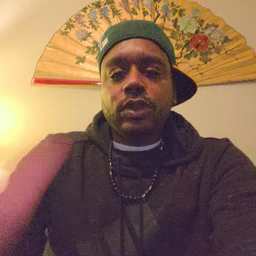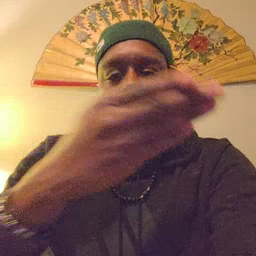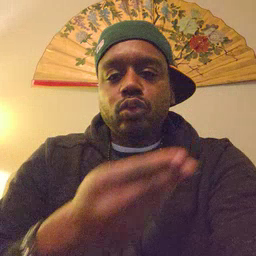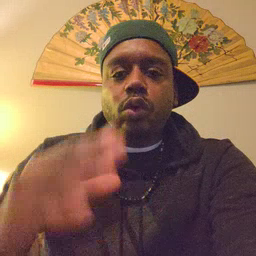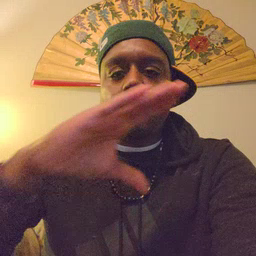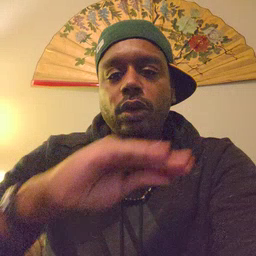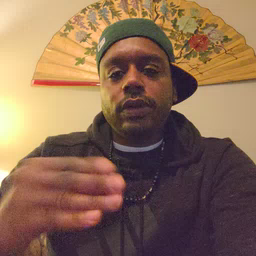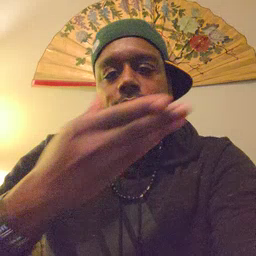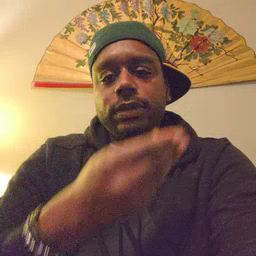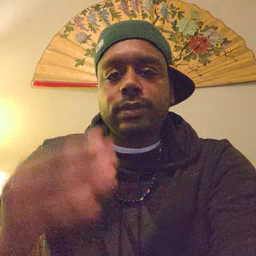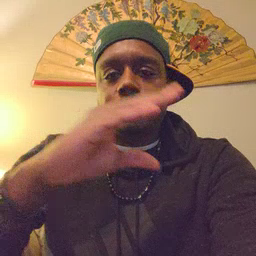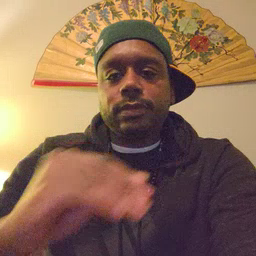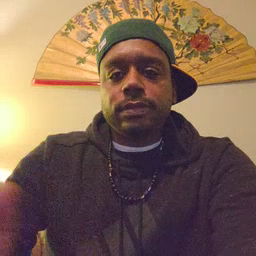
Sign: story